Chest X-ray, PA view. Patient: 74 years old, sex M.
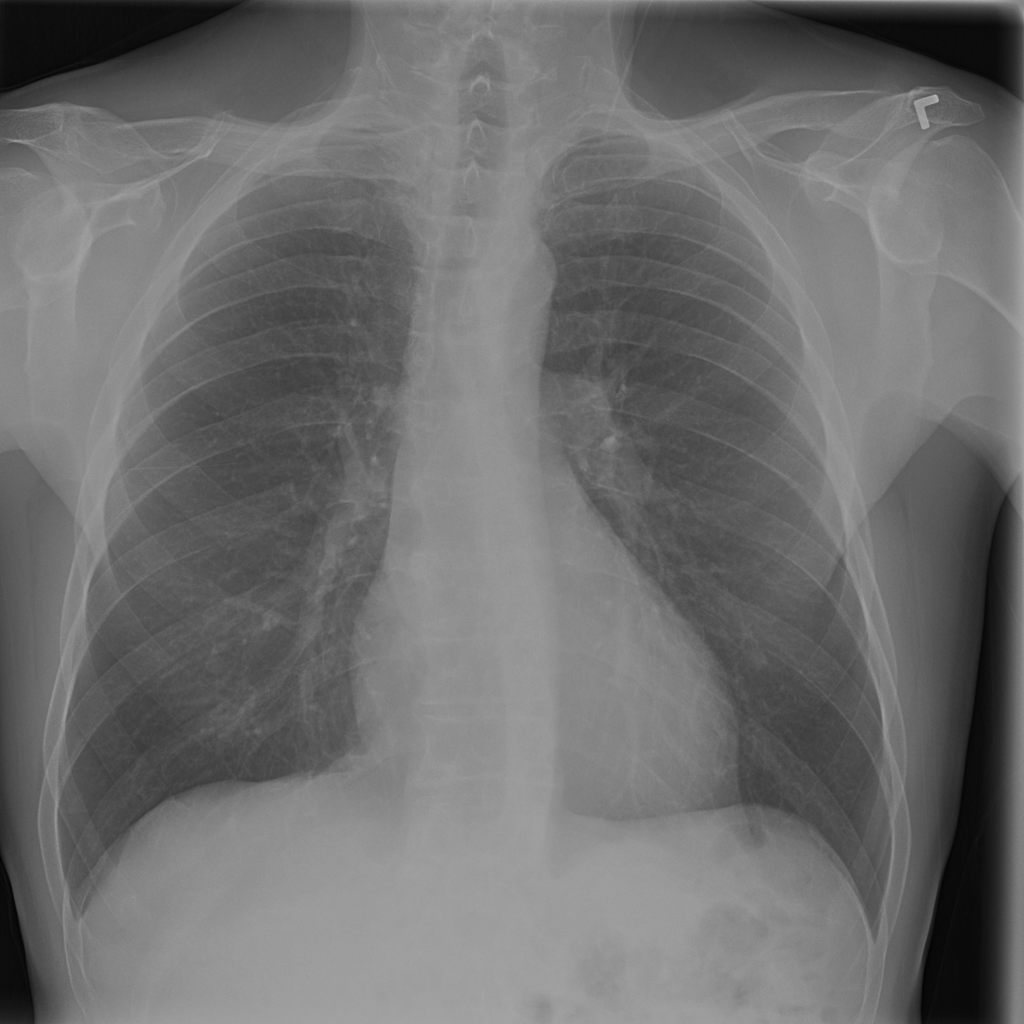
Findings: No Finding